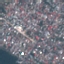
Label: Residential